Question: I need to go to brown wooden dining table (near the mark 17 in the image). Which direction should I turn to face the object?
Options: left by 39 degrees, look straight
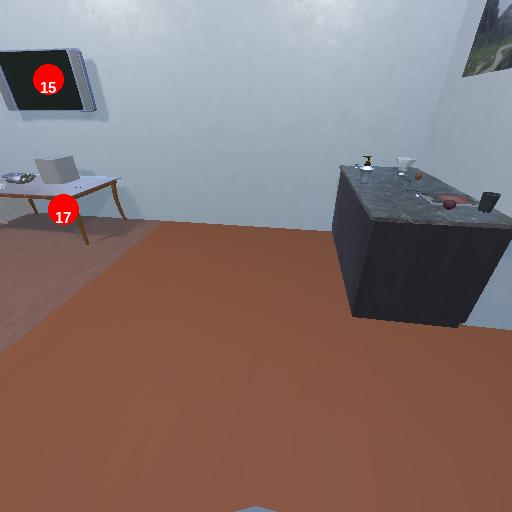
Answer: left by 39 degrees